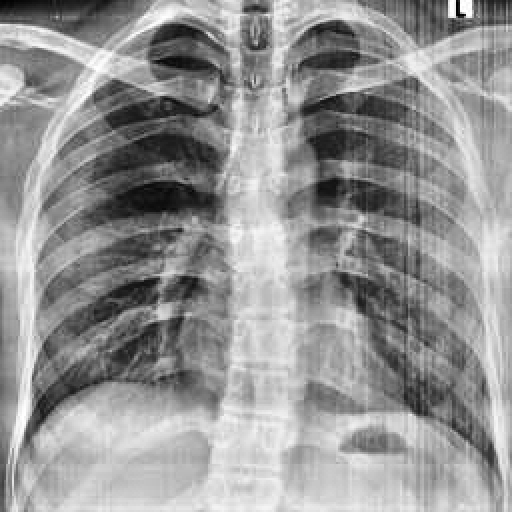
Finding: NORMAL